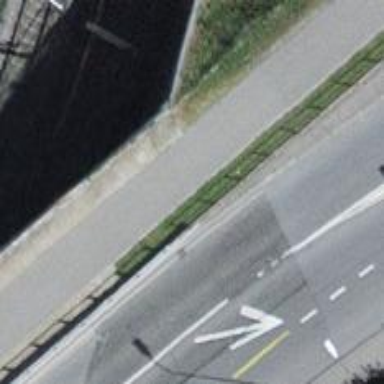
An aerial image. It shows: Asphalt path that serves as bridge.